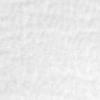
Label: no_change